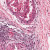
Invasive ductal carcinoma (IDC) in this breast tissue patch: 0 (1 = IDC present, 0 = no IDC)